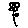
Label: flower